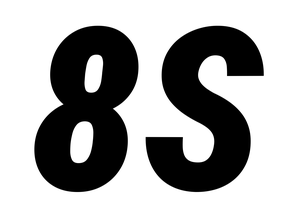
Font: Roboto-Italic_Condensed_Black_Italic